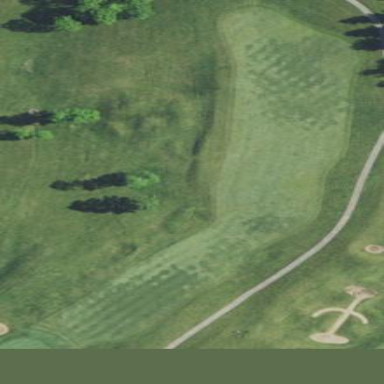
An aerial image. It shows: Golf fairway surrounded by grass.